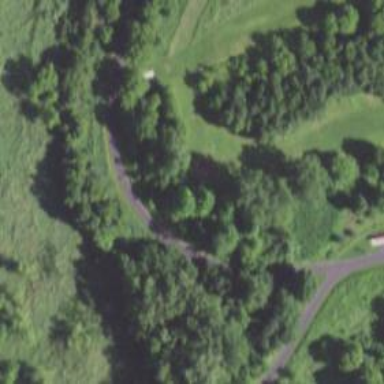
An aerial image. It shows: Disc golf basket.